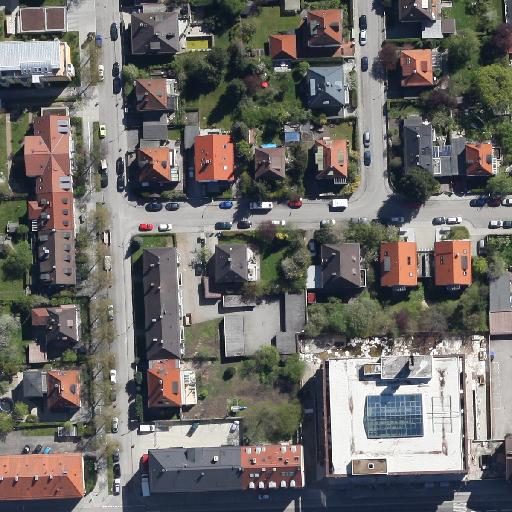
Referring expression: vehicle in the parking area